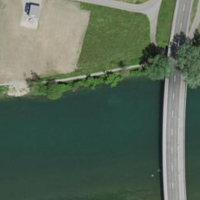
EUNIS habitat code: 15
Species observed at this site:
Maniola jurtina
Polyommatus icarus